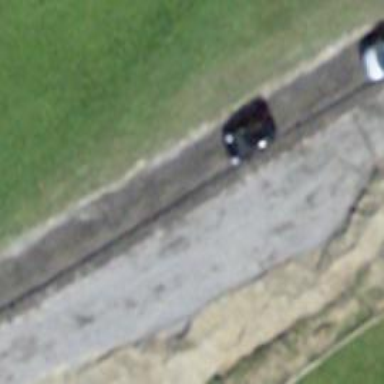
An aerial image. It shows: Passing place on the road.